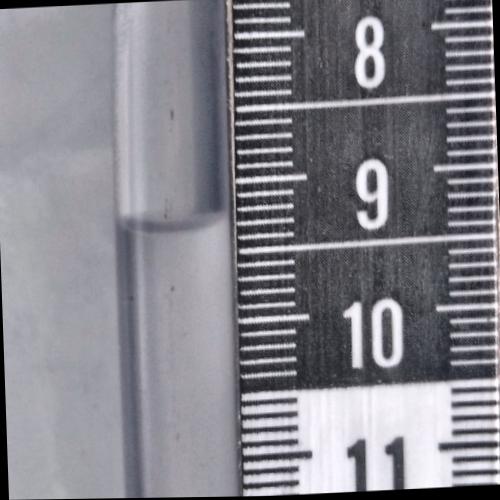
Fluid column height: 9.3 cm